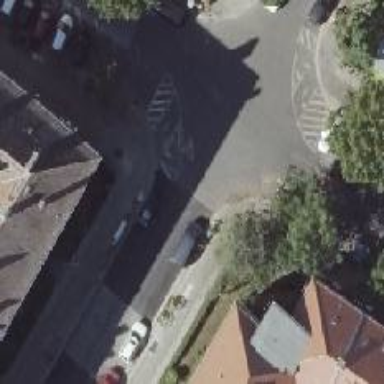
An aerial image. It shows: Unmarked road crossing.